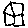
Label: house